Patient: sex M, age 78
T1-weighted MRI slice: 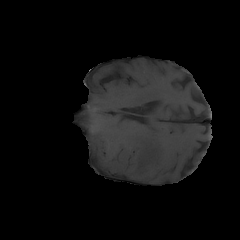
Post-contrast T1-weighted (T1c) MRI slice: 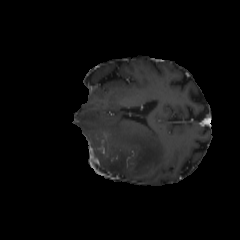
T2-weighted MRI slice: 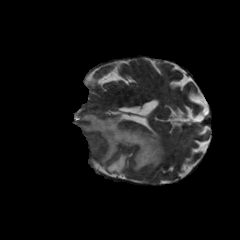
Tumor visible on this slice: yes
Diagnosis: Glioblastoma, IDH-wildtype
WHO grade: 4